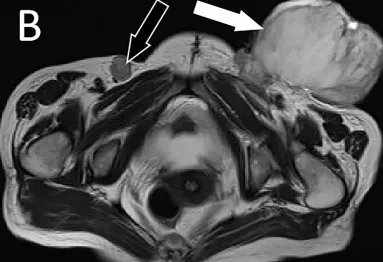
(C) Contrast-enhanced T1WI with fat suppression: the left groin mass showed uneven enhancement (white arrow), while the right inguinal lymph nodes showed marginal enhancement (black arrow).
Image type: radiology (mri)